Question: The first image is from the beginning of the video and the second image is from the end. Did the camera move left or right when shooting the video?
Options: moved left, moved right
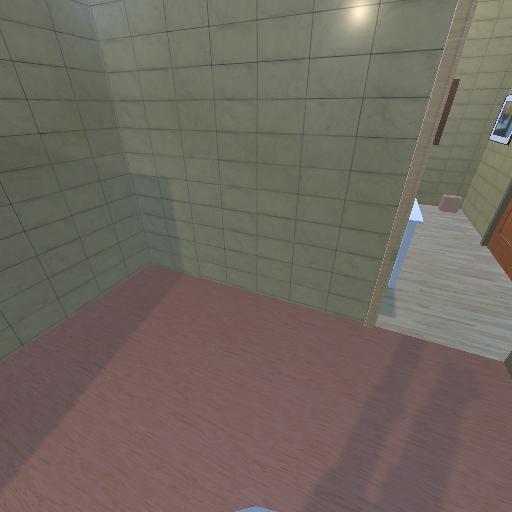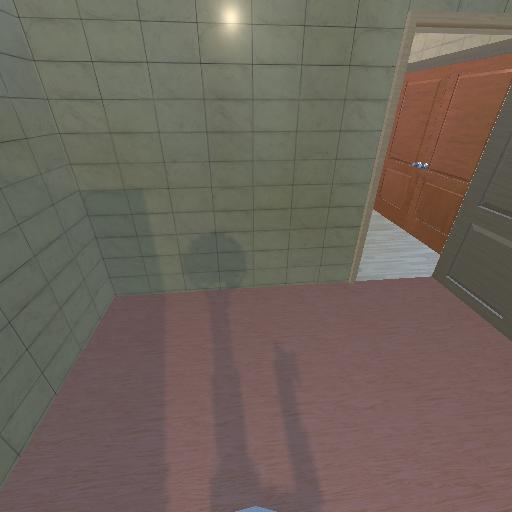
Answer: moved left